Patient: sex M, age 47
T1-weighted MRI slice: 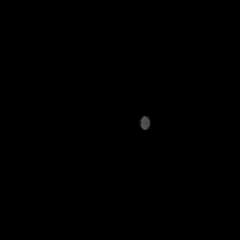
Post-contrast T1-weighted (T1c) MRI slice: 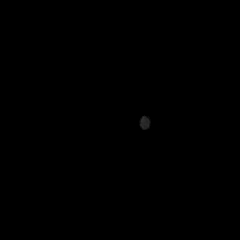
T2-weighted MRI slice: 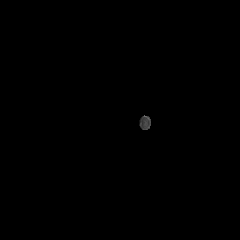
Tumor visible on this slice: no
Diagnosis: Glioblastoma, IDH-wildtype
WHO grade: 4